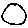
Label: circle